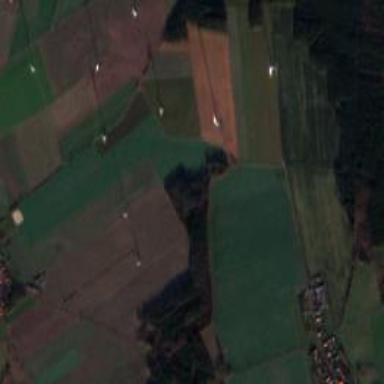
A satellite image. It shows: Picturesque farmland scene.